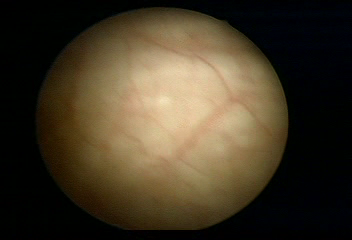
Modality: WLC
Class: Normal mucosa
Bladder cancer association: No